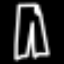
Label: pants